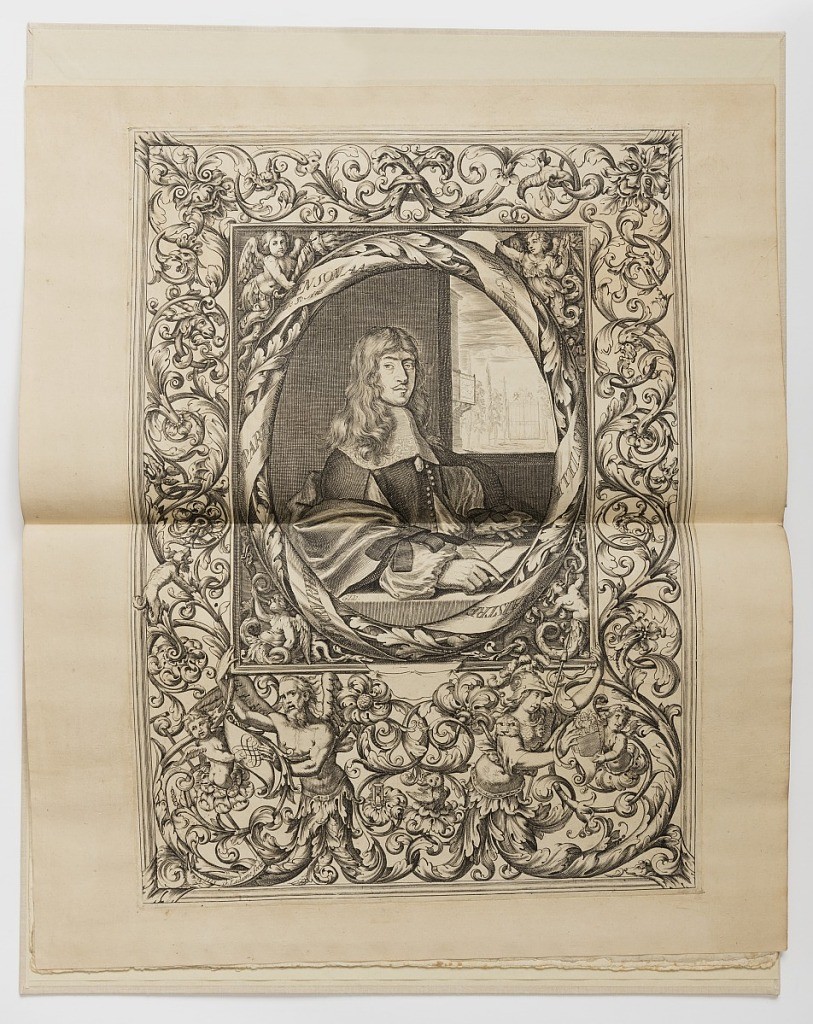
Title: Portrait of Hugues Brisville, from Diverses pièces de serruriers (Various Designs for Locksmiths)
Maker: Hugues Brisville, French, active ca. 1663
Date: after 1663
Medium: Engraving and etching on laid paper
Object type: Print
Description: Self-portrait of Hugues Brisville set within an oval medallion enclosed by an ornamental frame composed of grotesques with masks and the heads of various animals; putti and the figures of Time and Minerva terminating in foliate scrolls. Brisville is depicted seated at a table by an open window with a piece of paper and holding a chalk holder and compass in his right hand, a view of a balcony, garden and wrought iron gates beyond. A frame of grotesques with acanthus rinceaux, bird heads, masks, and dogs. At the bottom, two figures with bodies terminating in acanthus leaves, representing Time and Minerva. The left figure, an older man, holds a scroll with a cipher, assisted by a winged child. The right figure wears antique style armor and holds a shield with a coat-of-arms, assisted by the half figure of a putto. At bottom center, an hourglass and owl perched on a flower. At center, the portrait of a man with long hair, seated at a ledge with paper and pen before him. Surrounding him are four winged figures; the one at top left holds a page and draughtman's tools.